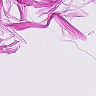
Metastatic tissue present: no